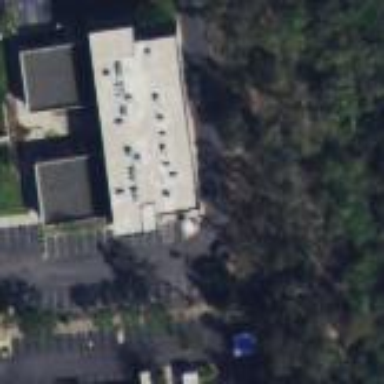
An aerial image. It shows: Office building.